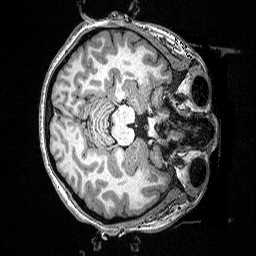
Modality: T1w
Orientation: axial
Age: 25
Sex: female
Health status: healthy
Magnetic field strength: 3 T
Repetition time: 2.53 s
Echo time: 0.00331 s